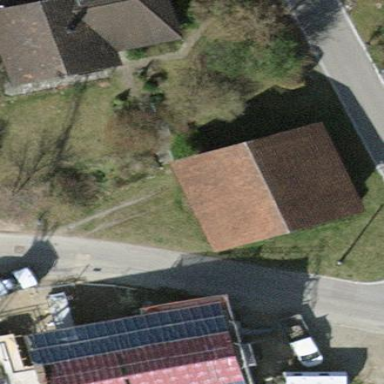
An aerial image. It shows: Shed.